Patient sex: M
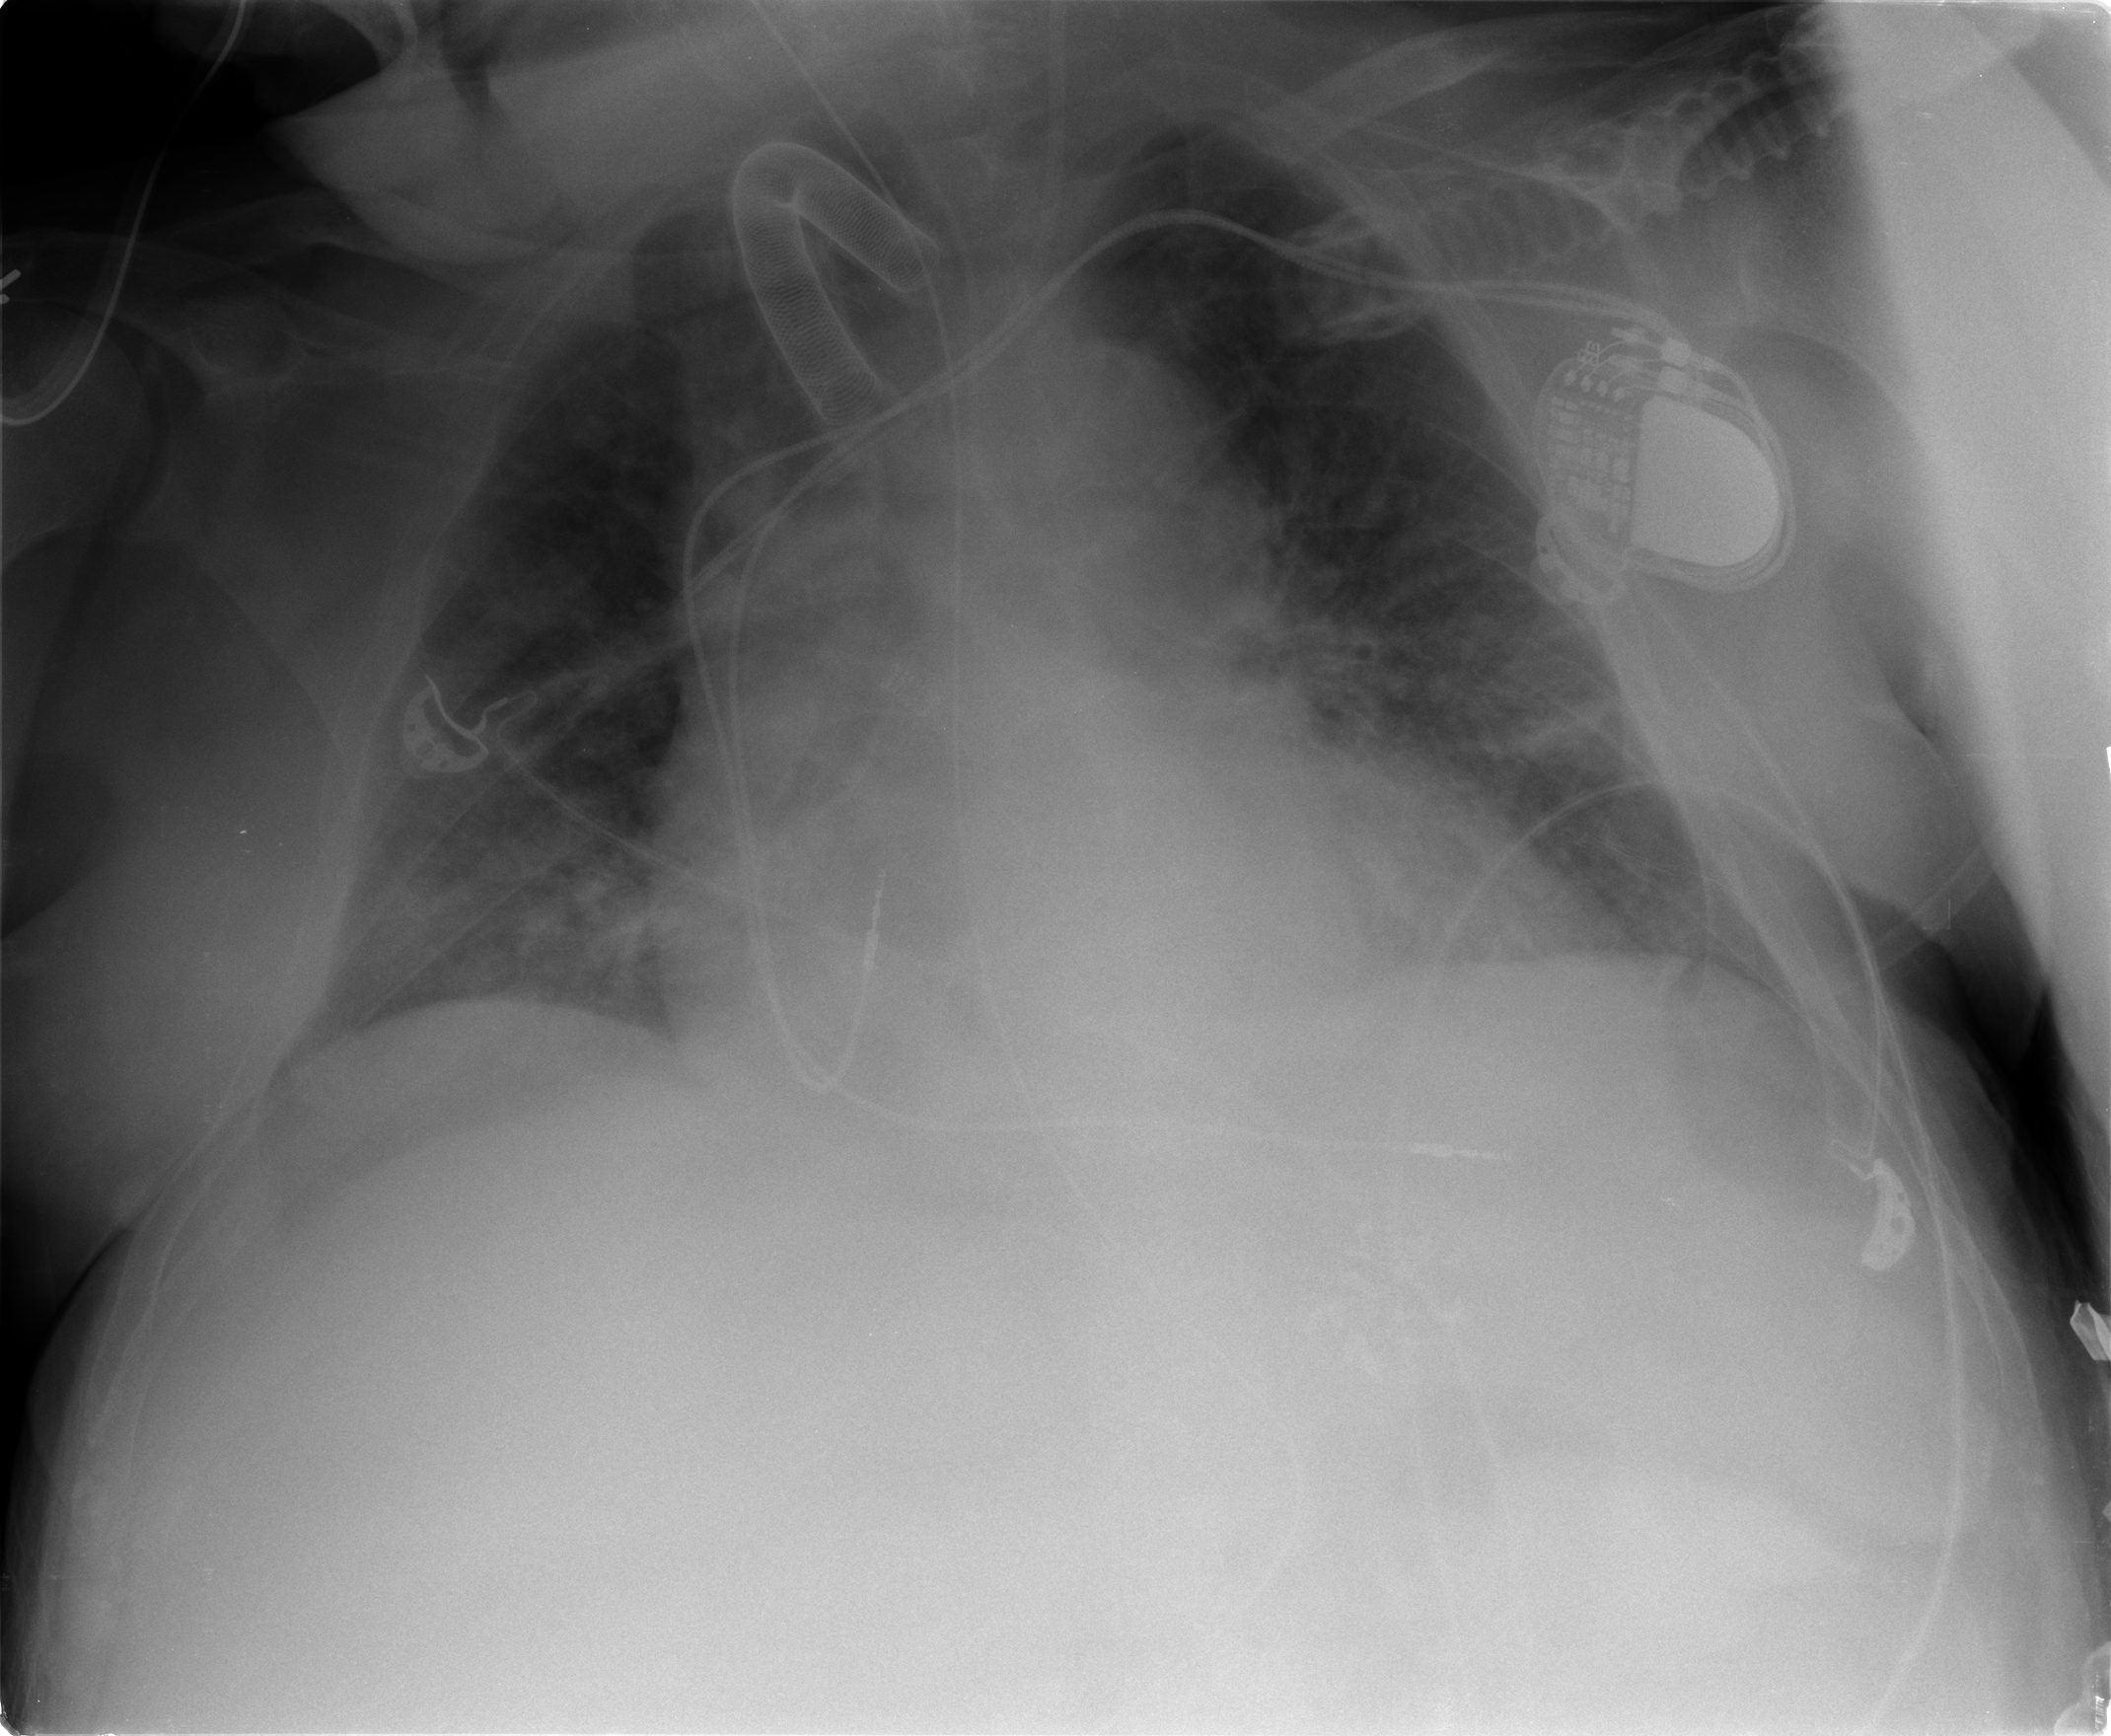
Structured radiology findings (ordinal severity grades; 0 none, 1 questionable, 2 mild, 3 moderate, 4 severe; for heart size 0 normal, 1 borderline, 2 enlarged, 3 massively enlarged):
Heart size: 2
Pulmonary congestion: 2
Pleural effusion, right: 0
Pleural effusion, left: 0
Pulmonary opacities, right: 2
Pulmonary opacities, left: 2
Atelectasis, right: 2
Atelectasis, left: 2